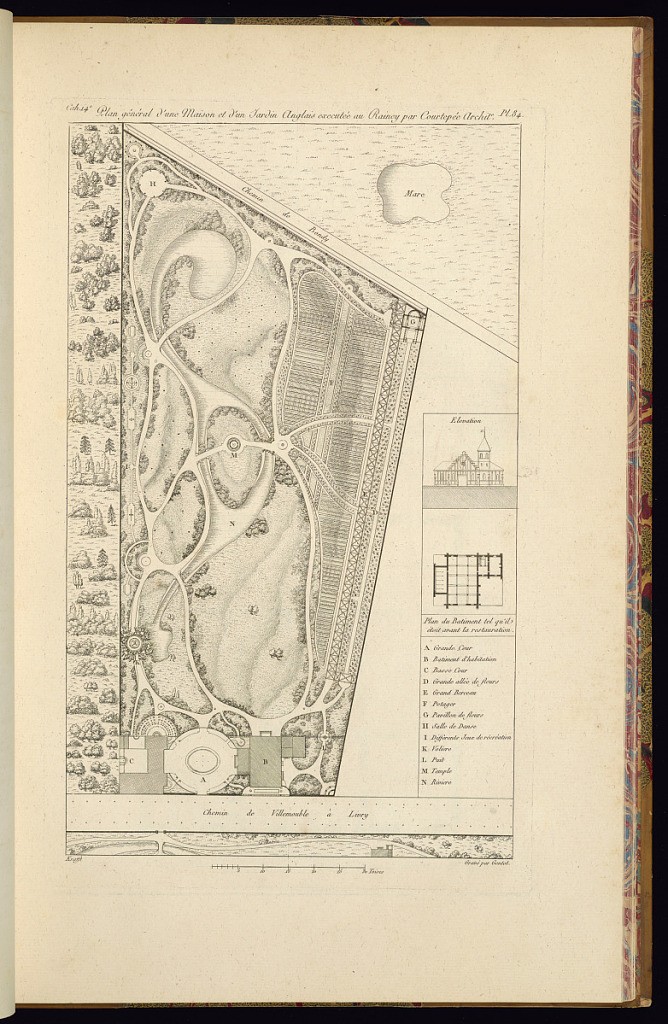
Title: Plan general d’une Maison et d’un Jardin Anglais execute au Raincy par Coutepée Archite.
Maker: Jean-Charles Krafft, French, 1764 - 1833
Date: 1812
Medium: Etching and engraving on paper
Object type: Print
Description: A general plan for a garden and a house in the English style with a small elevation of the house and floor plan to the right with a legend below. The plate is titled, numbered, and signed